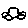
Label: car